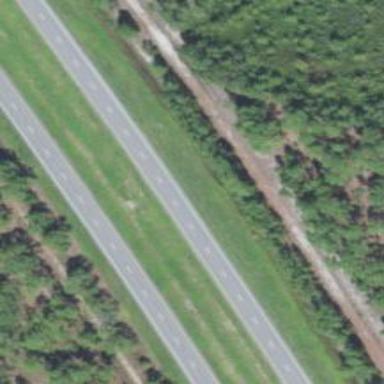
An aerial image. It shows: Trunk highway.